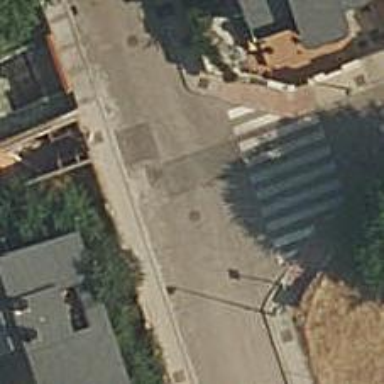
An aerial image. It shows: Residential road with asphalt surface. Both sides have sidewalks.